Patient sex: F
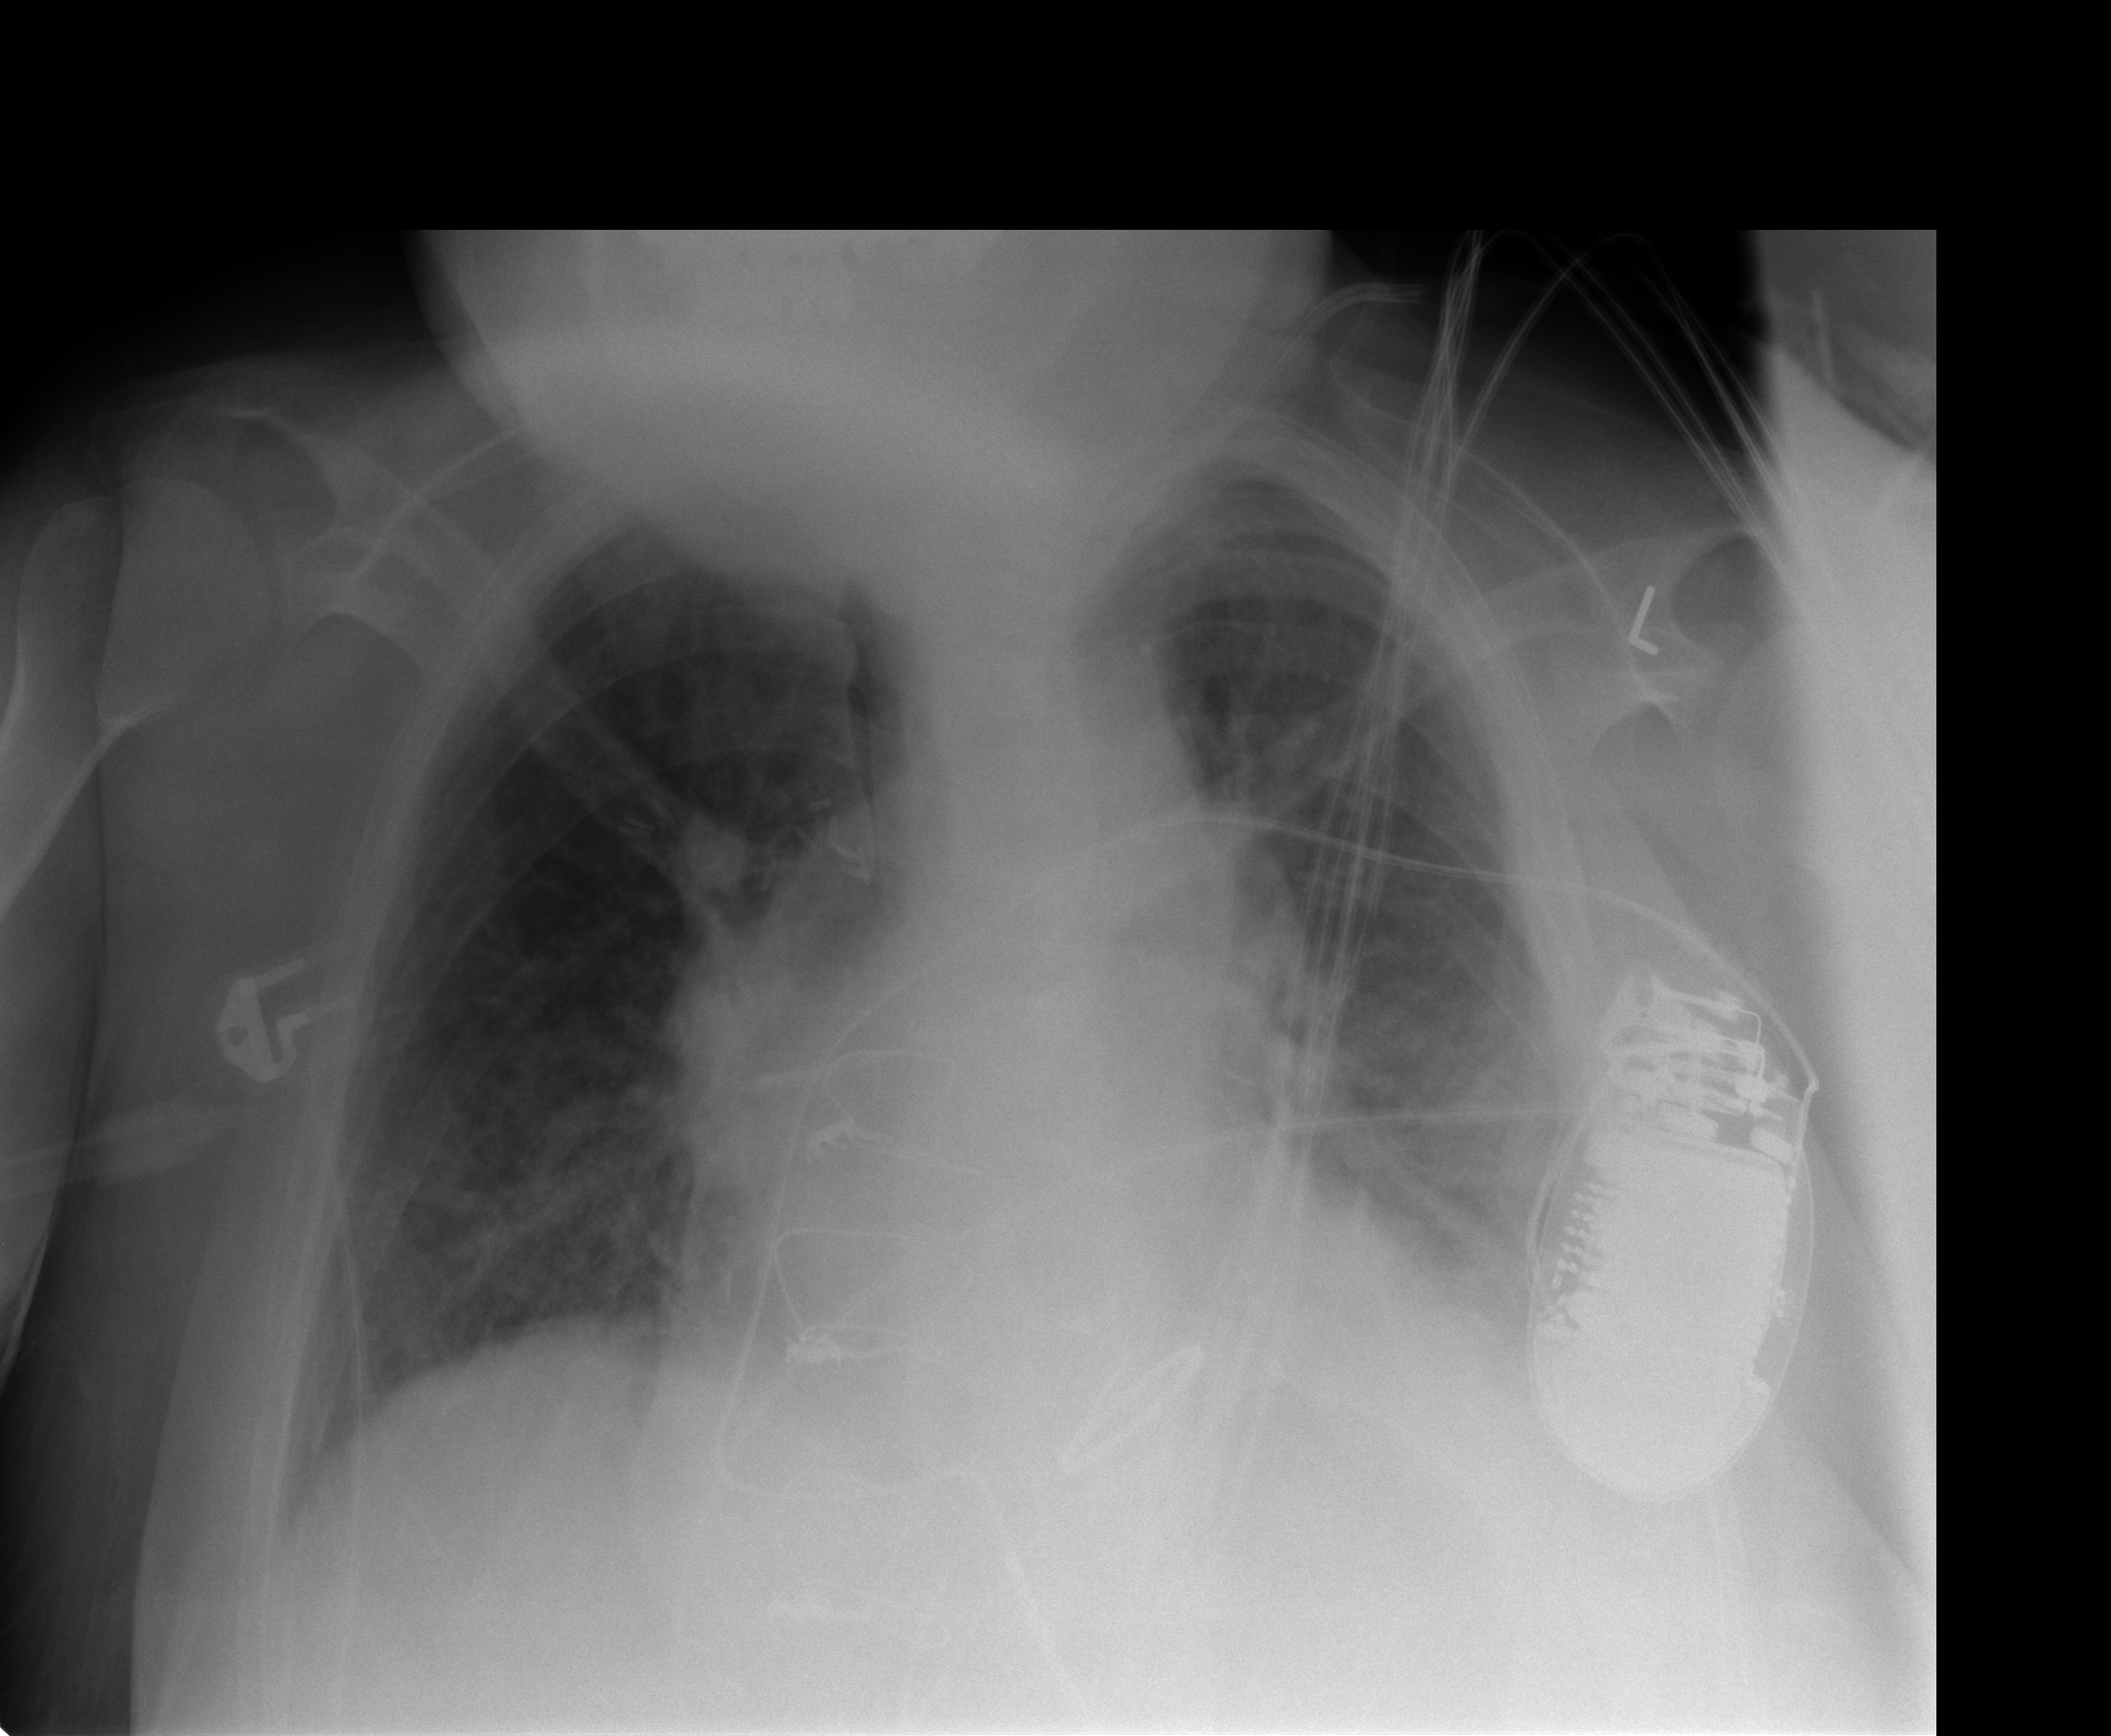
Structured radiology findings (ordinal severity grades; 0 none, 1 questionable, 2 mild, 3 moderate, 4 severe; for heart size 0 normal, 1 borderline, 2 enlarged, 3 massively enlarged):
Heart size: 2
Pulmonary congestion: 2
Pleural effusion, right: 1
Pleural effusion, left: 2
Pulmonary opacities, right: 0
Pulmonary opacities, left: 1
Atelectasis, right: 1
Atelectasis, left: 2